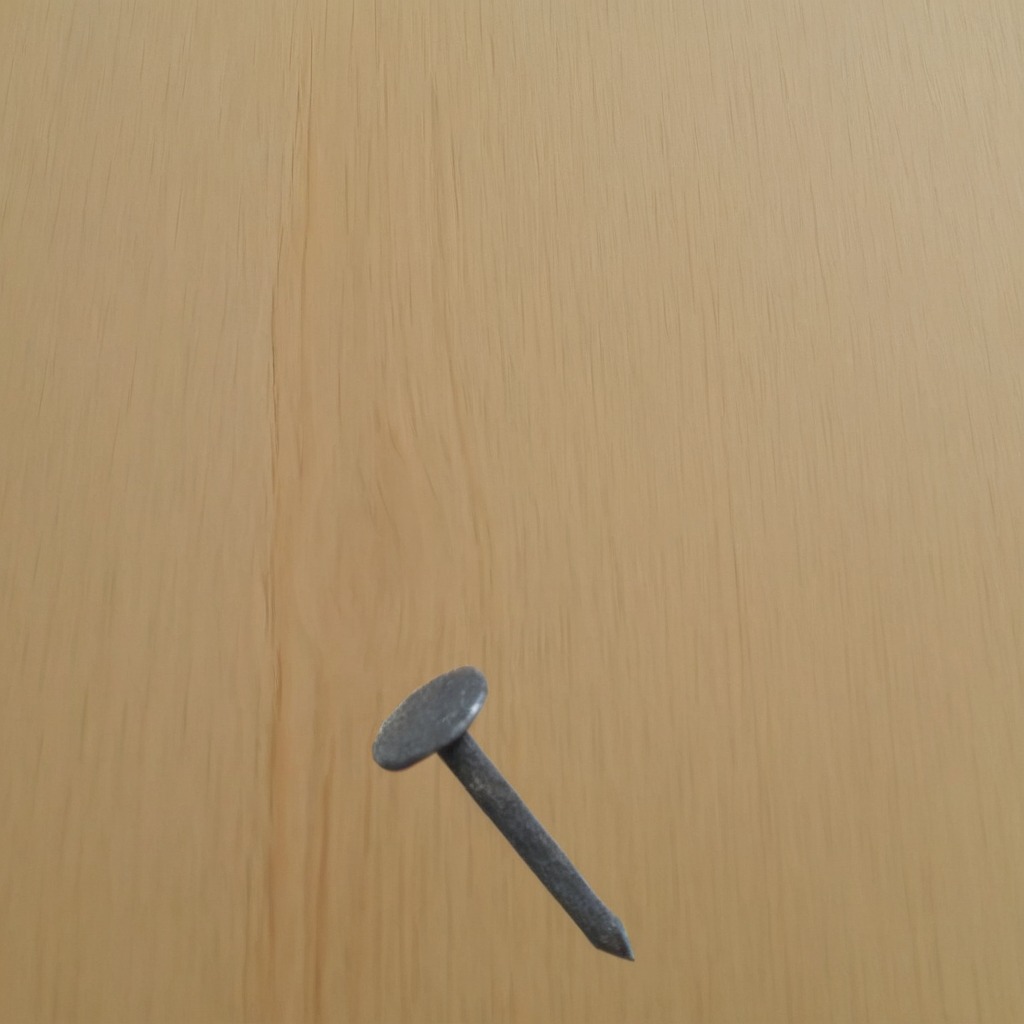
A iron nail is lying on a plywood surface in a paint workshop lit by afternoon window light.